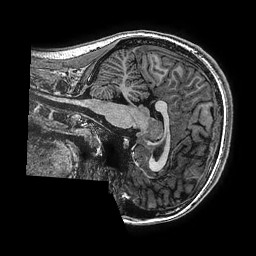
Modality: T1w
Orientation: sagittal
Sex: female
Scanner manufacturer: ge
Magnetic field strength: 3 T
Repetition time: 0.00766 s
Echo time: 0.003476 s